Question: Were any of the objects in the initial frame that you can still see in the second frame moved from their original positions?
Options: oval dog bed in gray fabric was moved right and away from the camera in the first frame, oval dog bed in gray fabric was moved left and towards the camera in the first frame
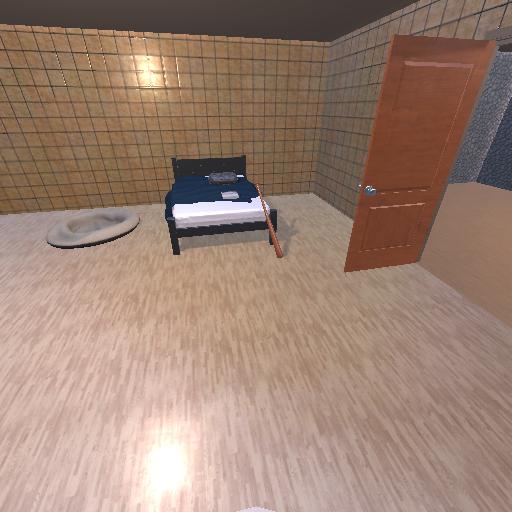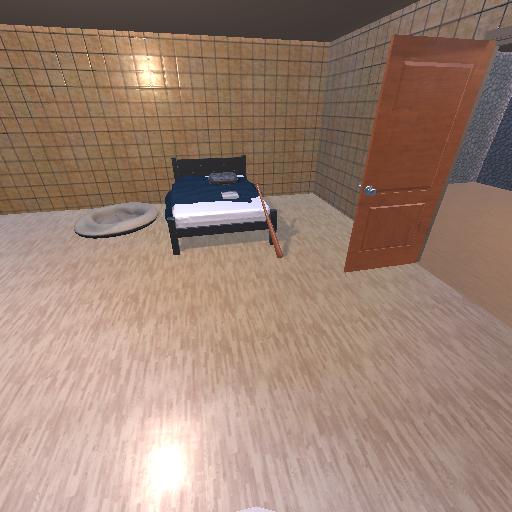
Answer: oval dog bed in gray fabric was moved right and away from the camera in the first frame